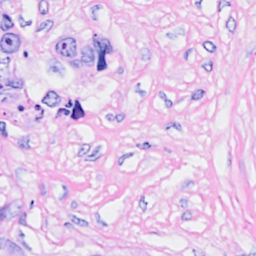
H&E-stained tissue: Breast